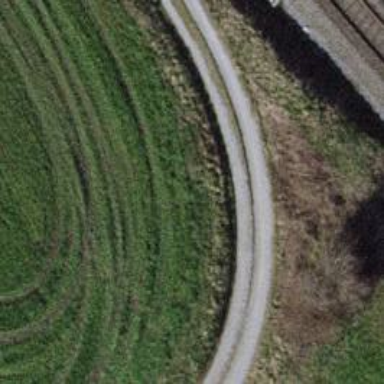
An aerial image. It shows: Gravel track with grade4 track type suitable for agricultural vehicles.